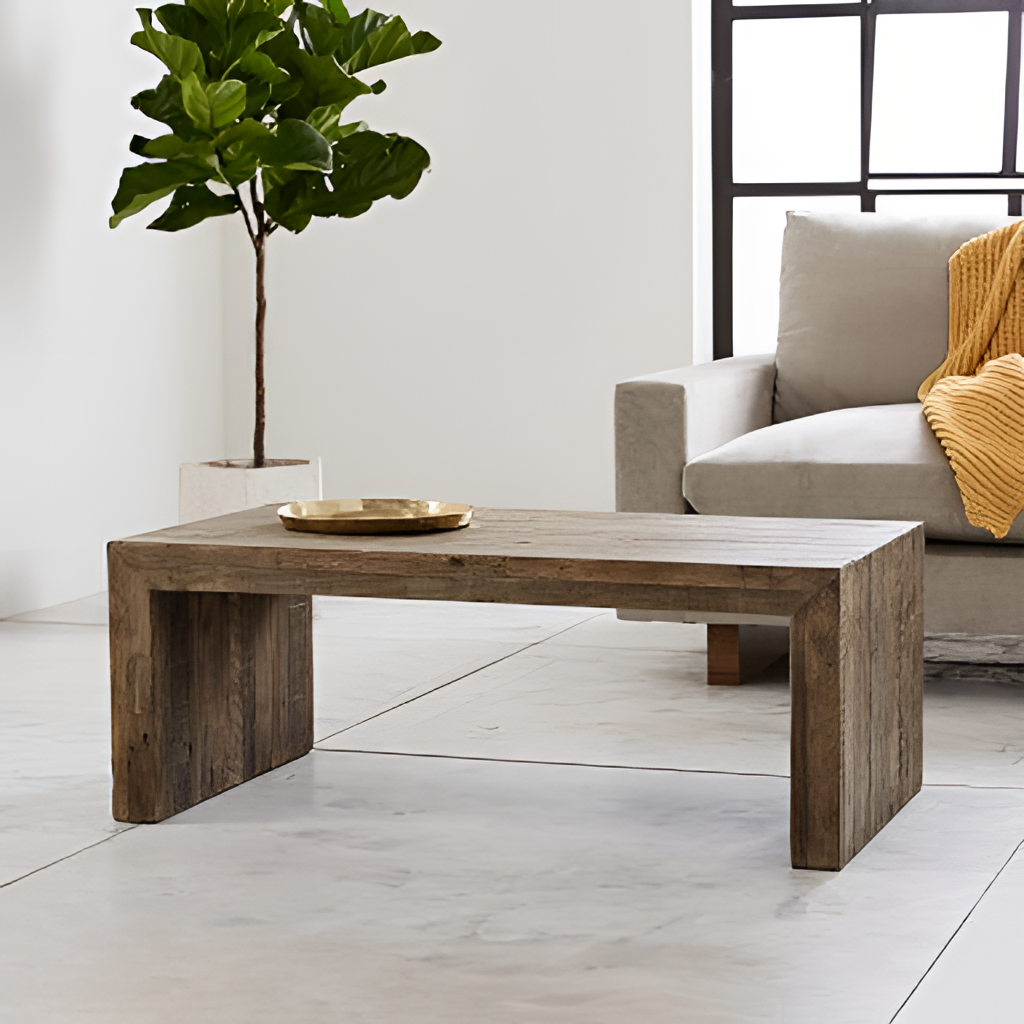
living room, wood coffee table, tile flooring, with large square pattern, white paint wallpaper, with solid pattern, minimalist